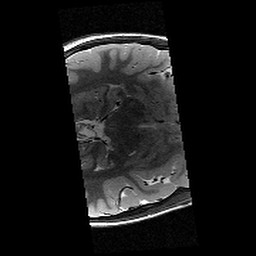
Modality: T2w
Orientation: axial
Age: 11
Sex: male
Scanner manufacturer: siemens
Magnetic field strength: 3 T
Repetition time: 9.23 s
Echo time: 0.067 s